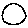
Label: circle